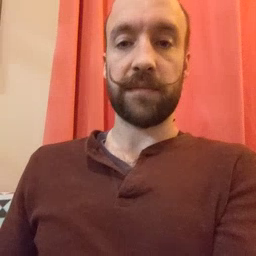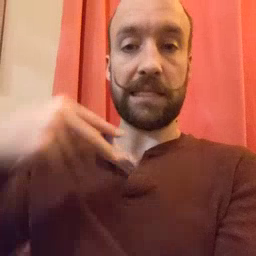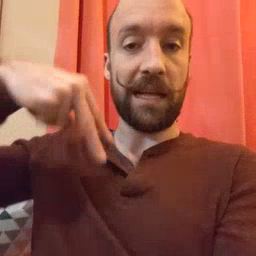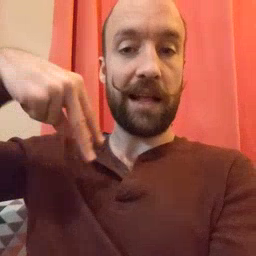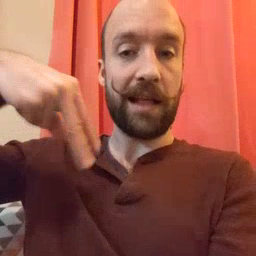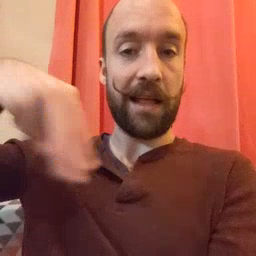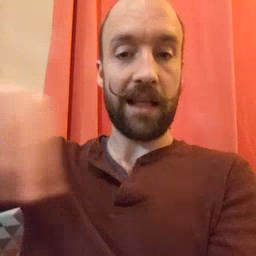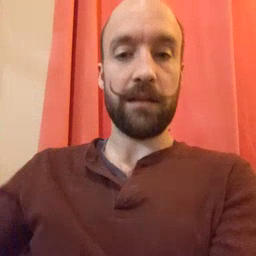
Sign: dance